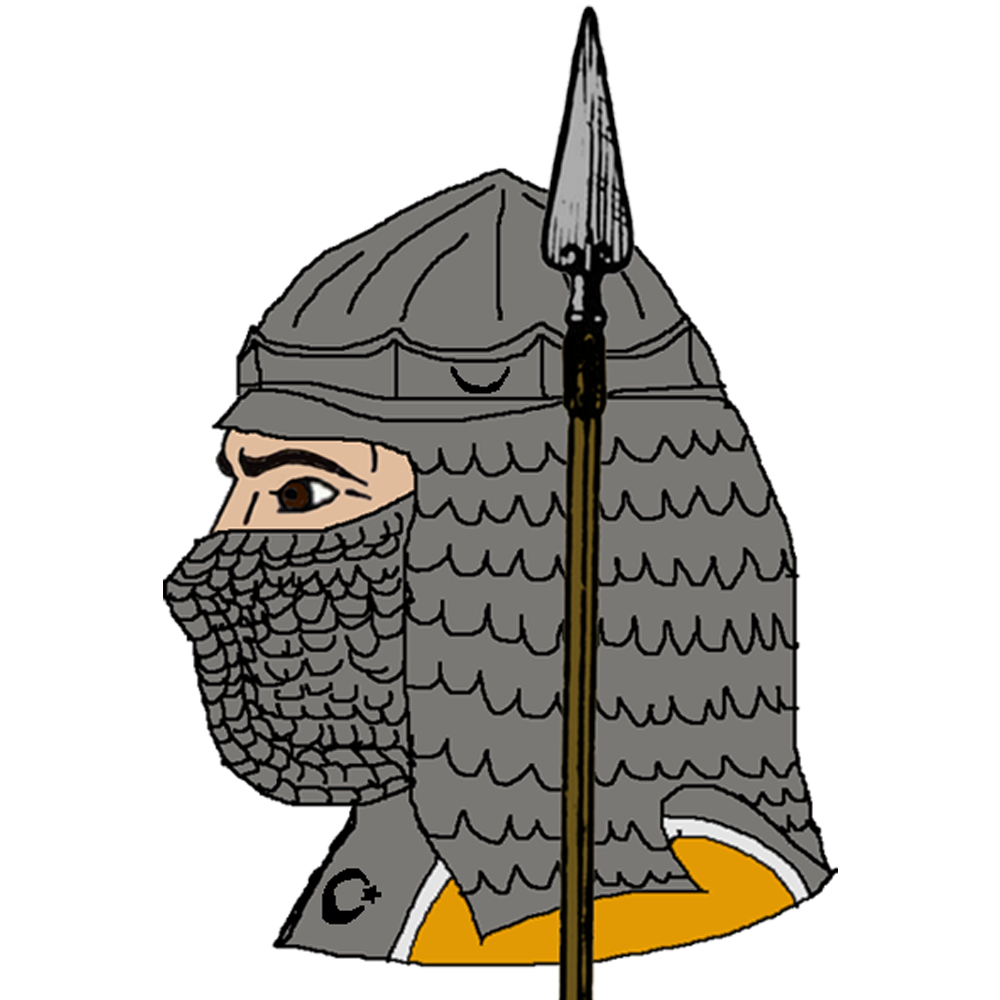
Label: 4_Yes_Chad